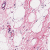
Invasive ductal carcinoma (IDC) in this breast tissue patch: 0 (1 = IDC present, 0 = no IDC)